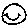
Label: smiley face